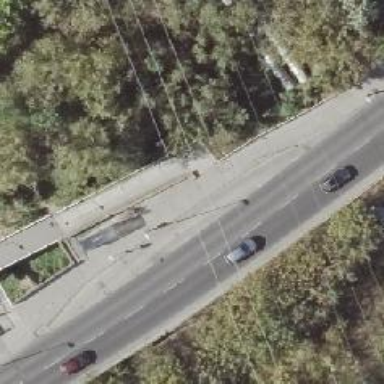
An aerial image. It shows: Concrete footway.